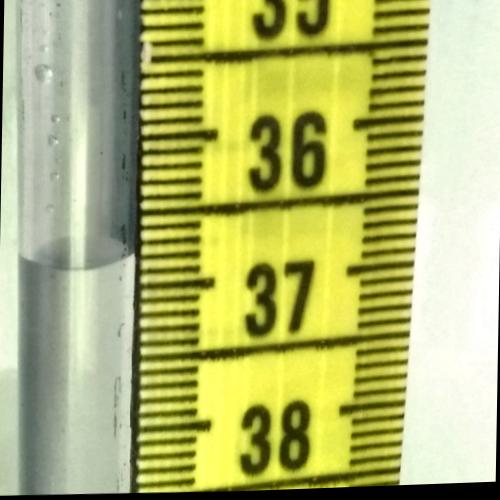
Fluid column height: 36.8 cm